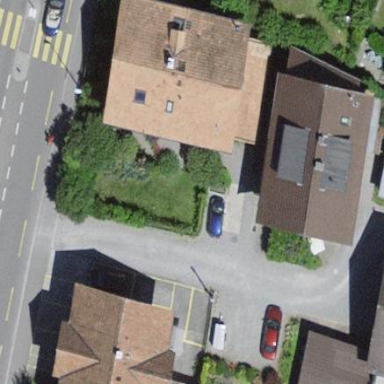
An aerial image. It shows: Gabled roof on residential building.